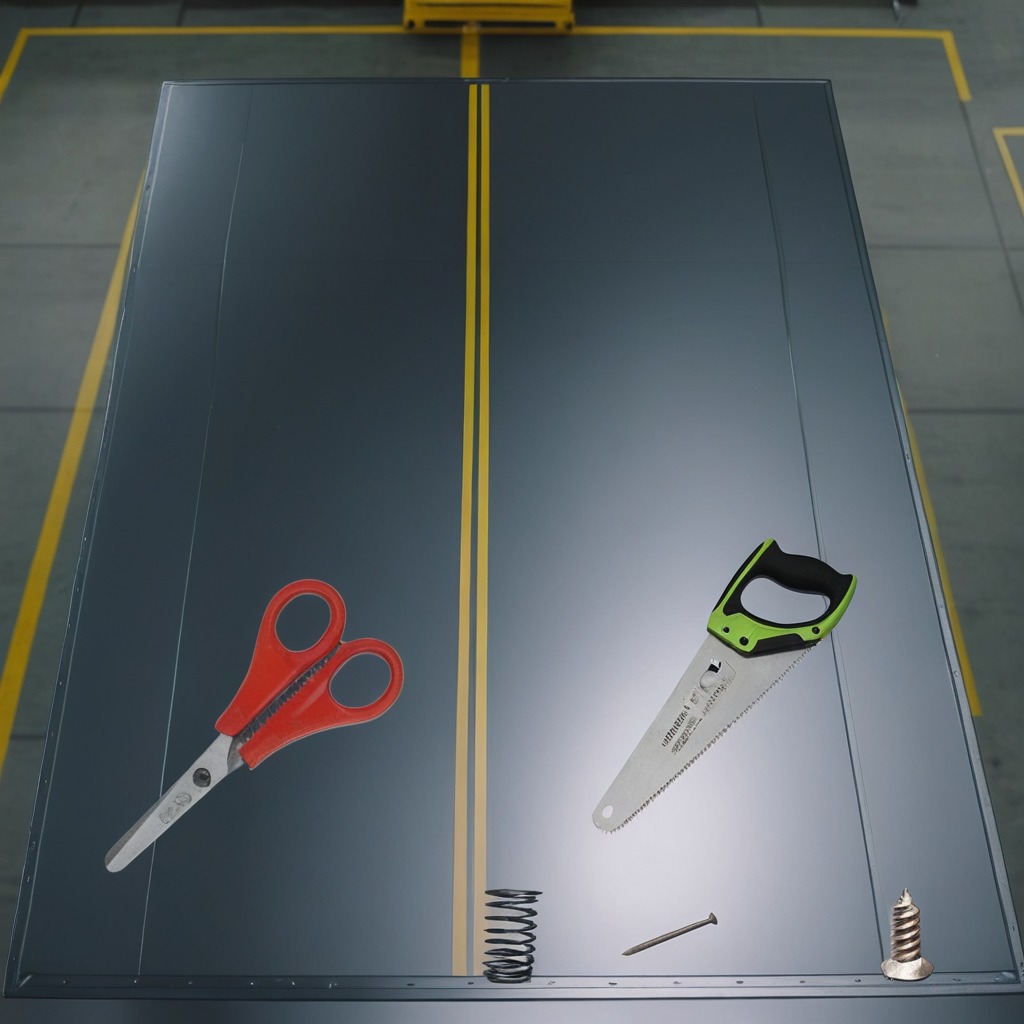
A metal machine screw, an iron nail, a coiled metal spring, a handheld metal saw, and a pair of scissors are lying on the toolbox surface in an airplane hangar workshop 8K.